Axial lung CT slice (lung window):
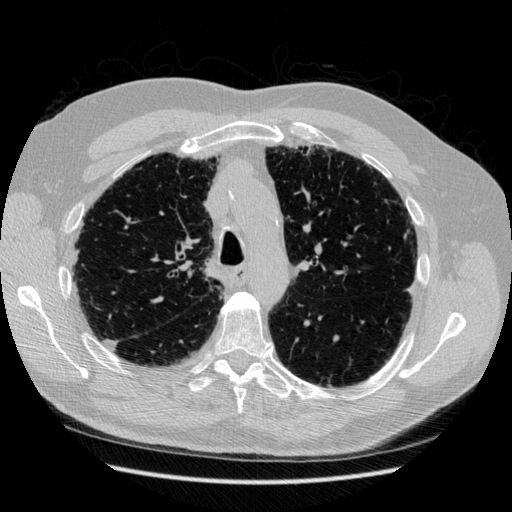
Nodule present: no